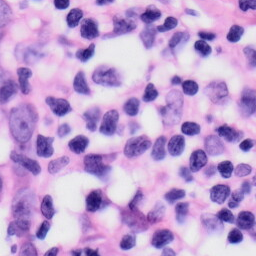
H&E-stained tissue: Skin